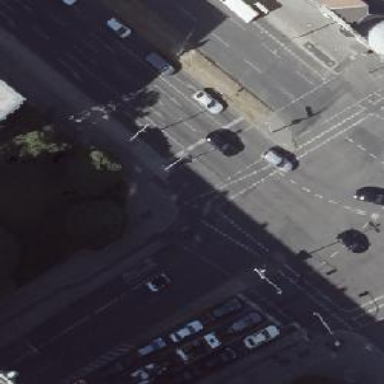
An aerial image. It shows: Asphalt footway with marked crossing equipped with traffic signals.